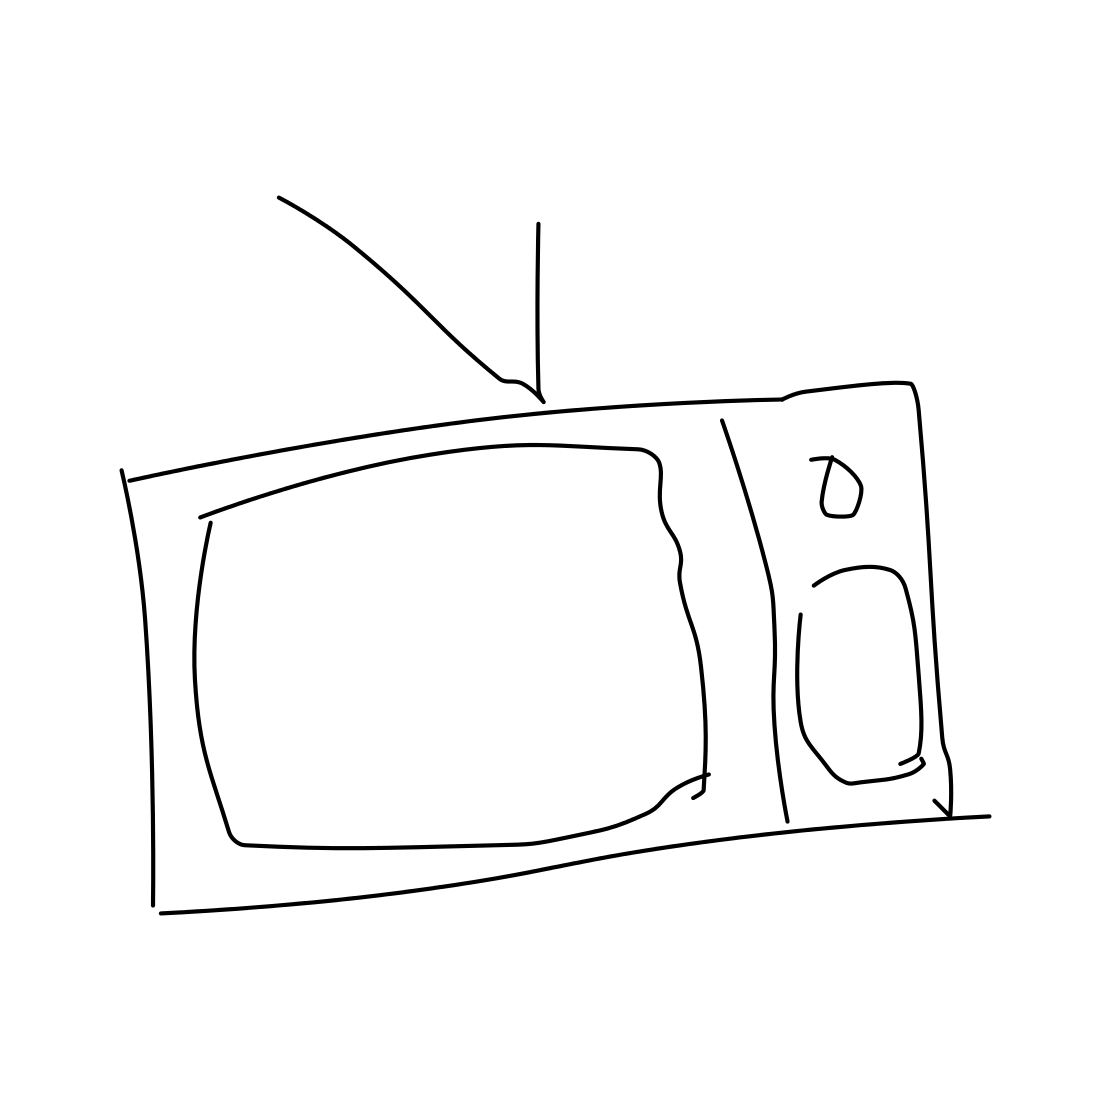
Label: tv